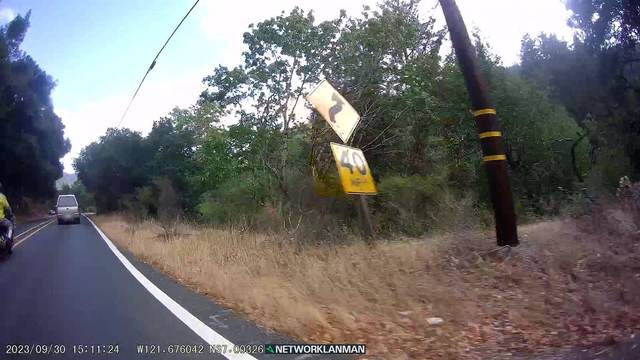
Region: United States
Coordinates: 37.003, -121.676